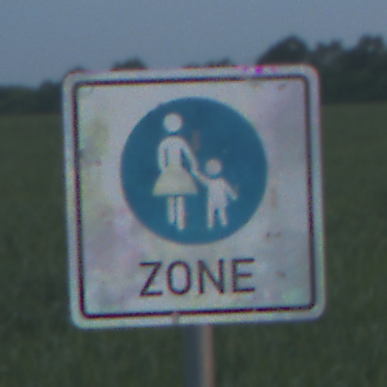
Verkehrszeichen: BeginnFussgaengerzone
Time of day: SunriseSunset
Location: Outdoor (Nature)
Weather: PartlyCloudy
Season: NotSpecified
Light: Natural